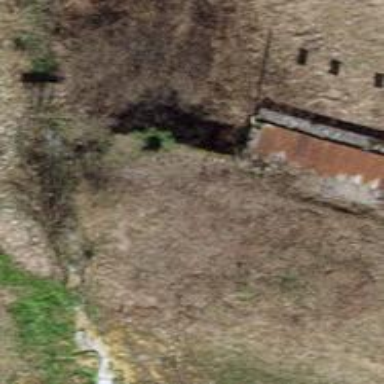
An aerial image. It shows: Retaining wall.